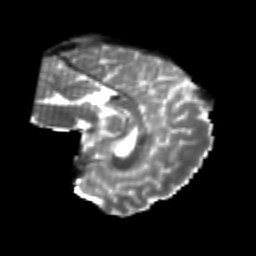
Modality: T2w
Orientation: sagittal
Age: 24
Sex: female
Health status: healthy
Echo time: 0.074 s